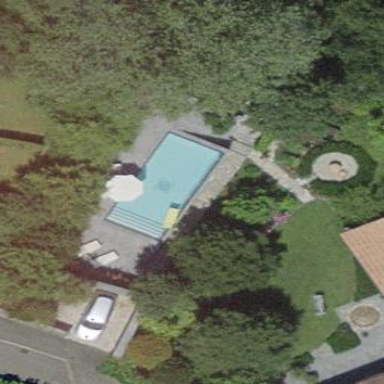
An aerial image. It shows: Swimming pool located in leisure land.